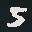
Label: 5